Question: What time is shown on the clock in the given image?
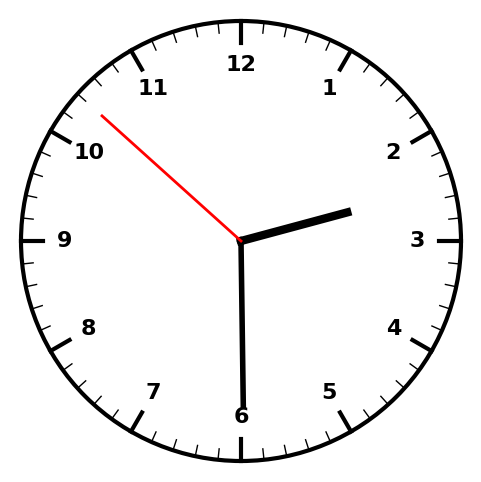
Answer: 02:29:52